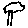
Label: tree